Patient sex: M
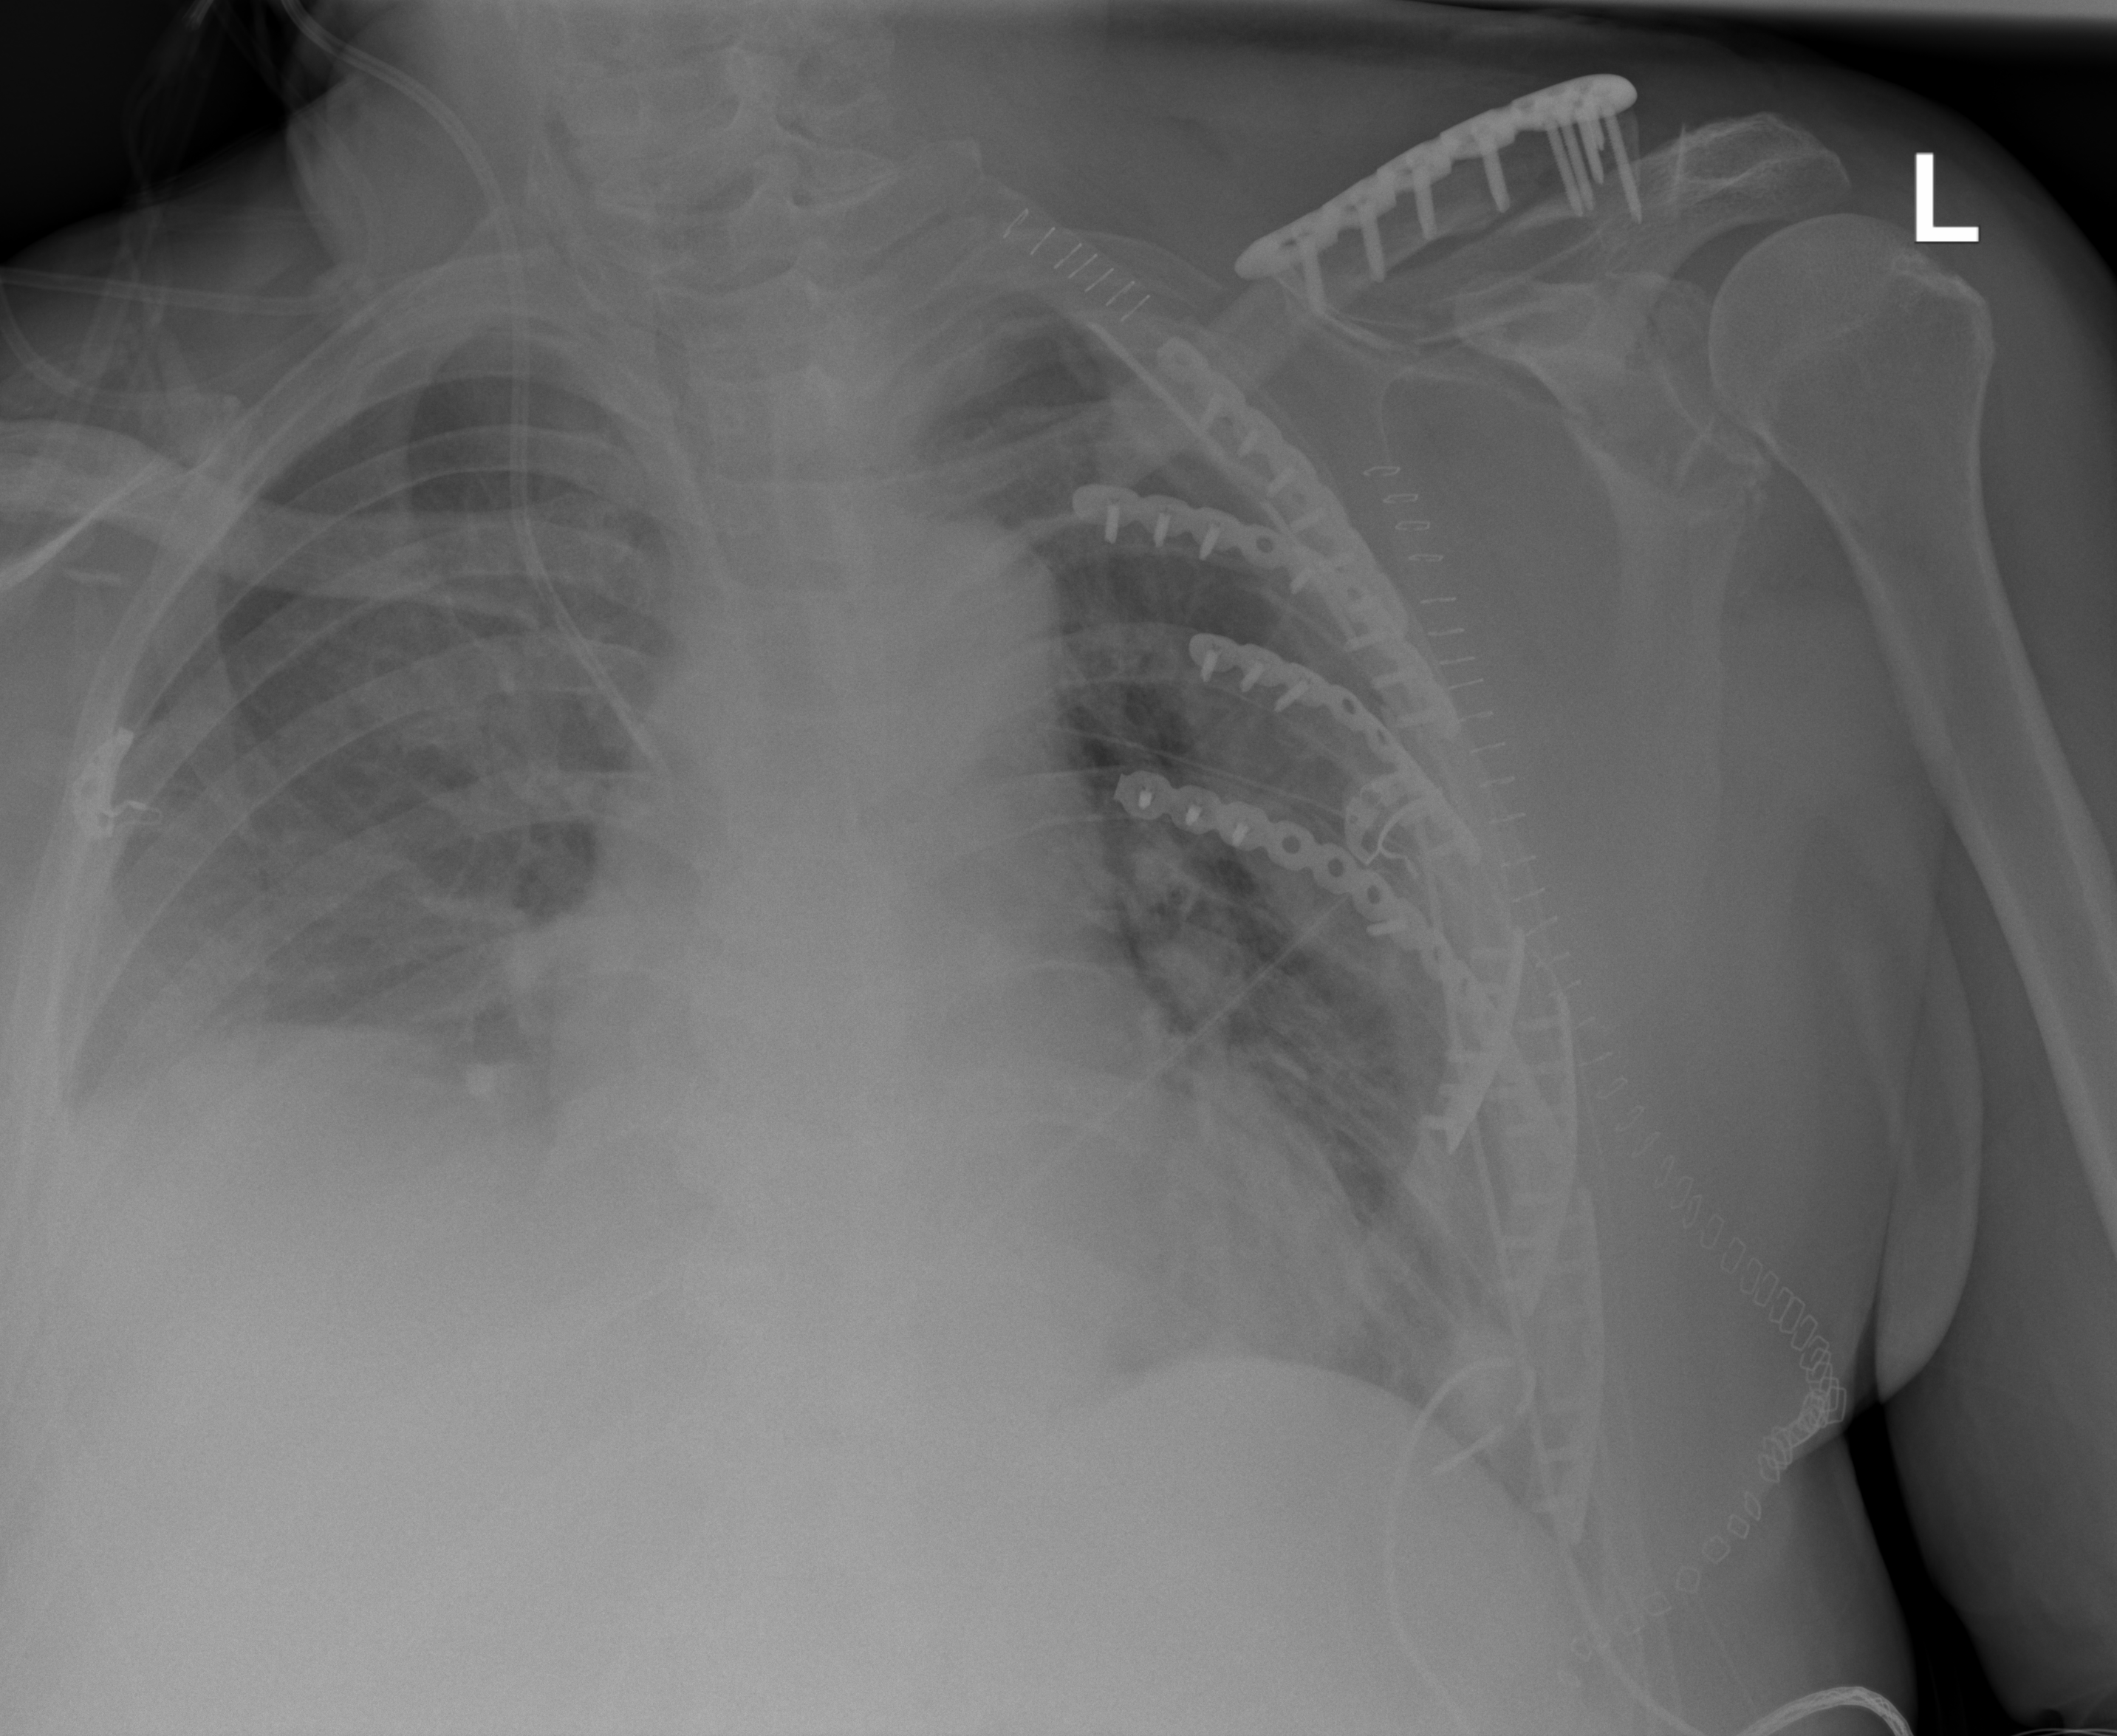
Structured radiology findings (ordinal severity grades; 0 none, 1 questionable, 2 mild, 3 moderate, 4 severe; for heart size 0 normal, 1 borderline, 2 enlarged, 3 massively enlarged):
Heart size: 0
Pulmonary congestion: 0
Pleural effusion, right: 2
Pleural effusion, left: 2
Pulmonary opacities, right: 0
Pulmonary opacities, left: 0
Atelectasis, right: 3
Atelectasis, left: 2